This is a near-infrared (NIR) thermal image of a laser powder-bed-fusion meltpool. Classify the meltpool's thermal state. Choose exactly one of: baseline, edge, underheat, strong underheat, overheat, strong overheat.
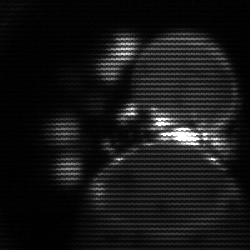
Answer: edge